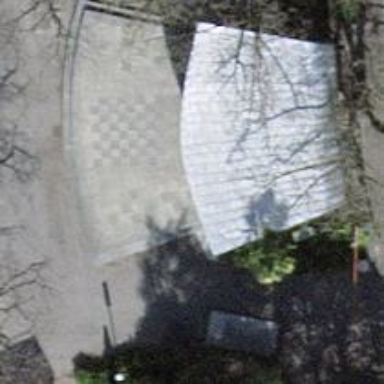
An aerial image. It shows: Building with bandstand on leisure land.